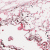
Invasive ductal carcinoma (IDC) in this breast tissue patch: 0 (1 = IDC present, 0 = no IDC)